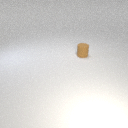
small brown rubber cylinder